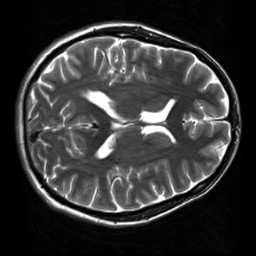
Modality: T2w
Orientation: axial
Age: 22
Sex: male
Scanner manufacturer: siemens
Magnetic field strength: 3 T
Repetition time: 7 s
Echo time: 0.09 s